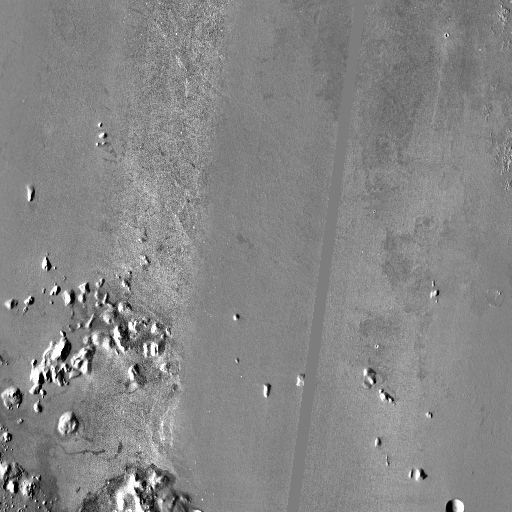
Crater classes present: Background, Other, Buried